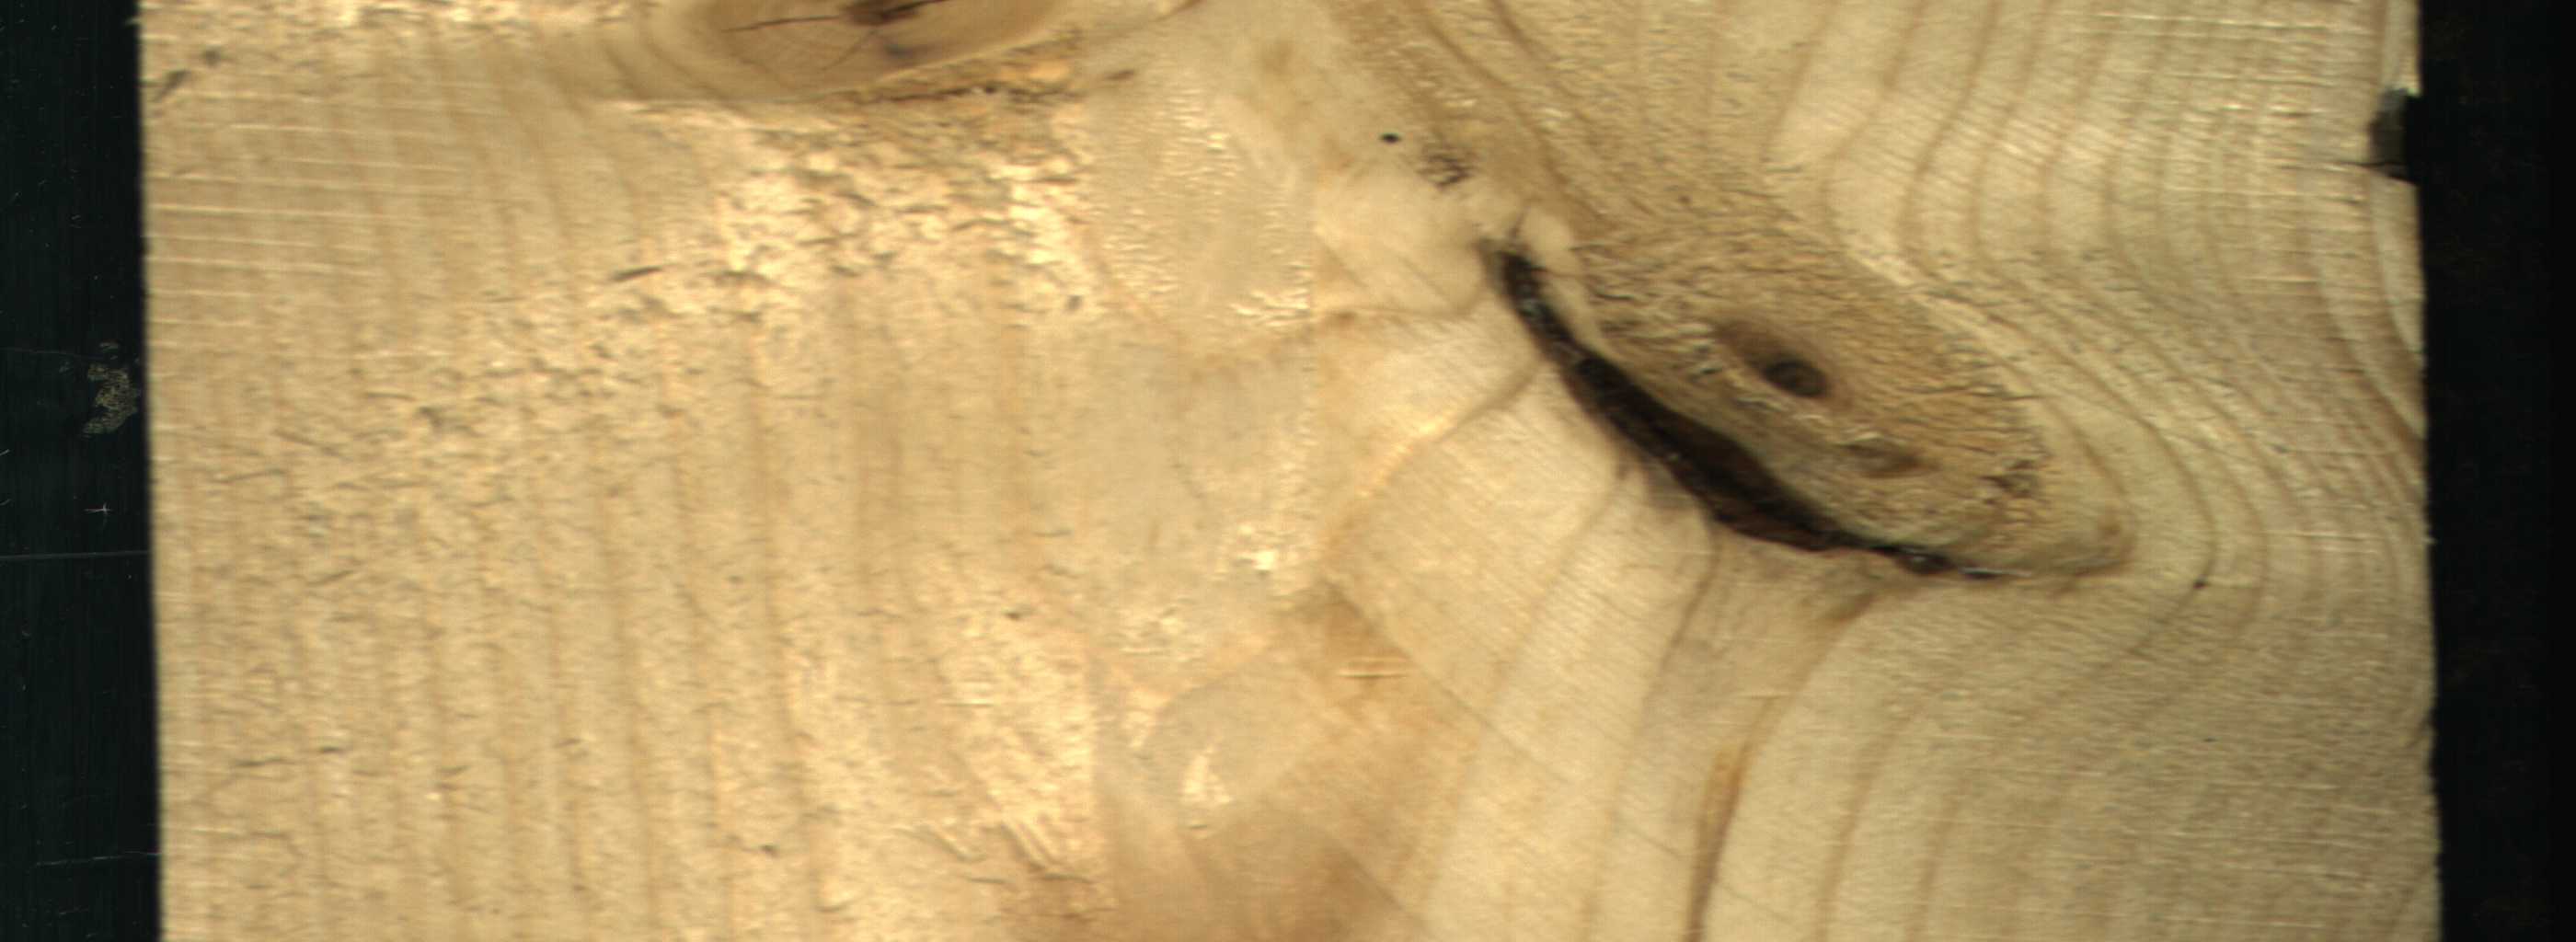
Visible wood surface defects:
knot_with_crack
Knot_missing
Dead_Knot
Dead_Knot